Question: So, I'm kinda new to SQL Developer, but I always heard a lot about it and how it was good. The thing is, my SQL Developer never showed my tables, nor had a "Tables" tab. Sorry if this is a dumb question, but, I've searched everywhere and, wherever I search they simply show that SQL Developer automatically generate the "Tables" tab when you connect. This never happened to me.
One more question, all of a sudden, my SQL Developer toolbars changed and the old ones simply vanished. And, when I say "all of a sudden" I mean it. I closed it and, when I opened, it changed. Also, the buttons doesn't work, none of them.

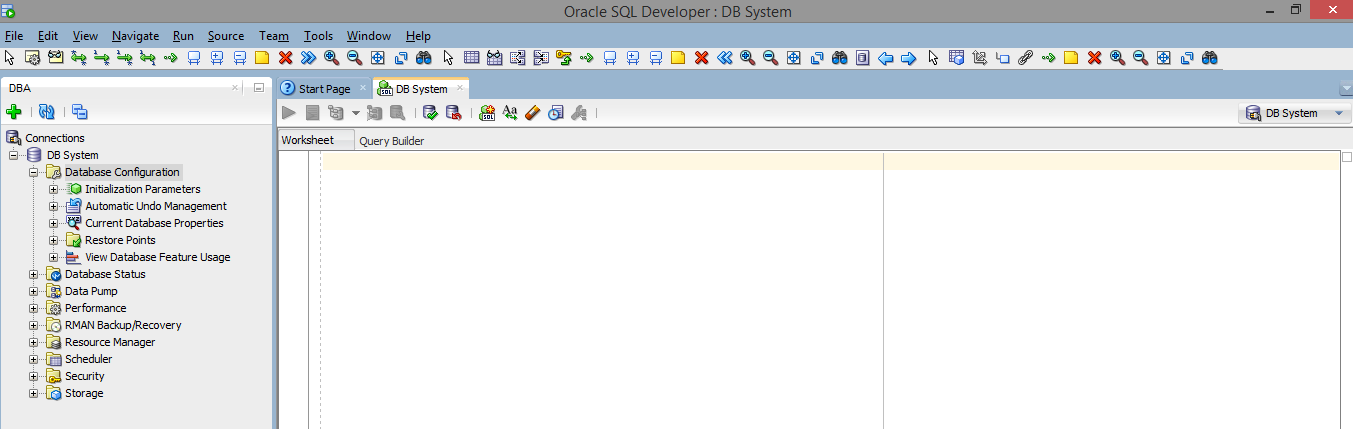
Answer: You're looking at the DBA view. You probably want to be looking at the Connections view. Go to View and choose "Connections". That will bring up the window that contains the tree view that lets you navigate to different object types (like tables) rather than the tree view that lets you navigate to different DBA tasks.